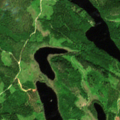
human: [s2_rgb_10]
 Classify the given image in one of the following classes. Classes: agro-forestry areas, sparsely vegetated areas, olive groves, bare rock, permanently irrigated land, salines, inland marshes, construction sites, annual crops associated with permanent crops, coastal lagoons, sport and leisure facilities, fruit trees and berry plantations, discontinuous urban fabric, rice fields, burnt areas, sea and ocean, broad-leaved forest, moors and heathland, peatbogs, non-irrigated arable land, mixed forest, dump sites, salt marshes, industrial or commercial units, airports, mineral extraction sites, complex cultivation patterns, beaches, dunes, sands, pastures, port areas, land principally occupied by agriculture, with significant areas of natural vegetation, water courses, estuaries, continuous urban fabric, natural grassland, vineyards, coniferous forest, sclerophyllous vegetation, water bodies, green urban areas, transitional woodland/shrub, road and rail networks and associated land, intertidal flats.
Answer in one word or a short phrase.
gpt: coniferous forest, mixed forest, water bodies